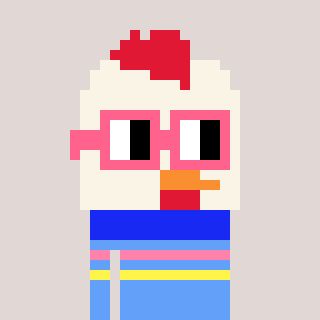
a pixel art character with square pink glasses, a chicken-shaped head and a blue-colored body on a warm background